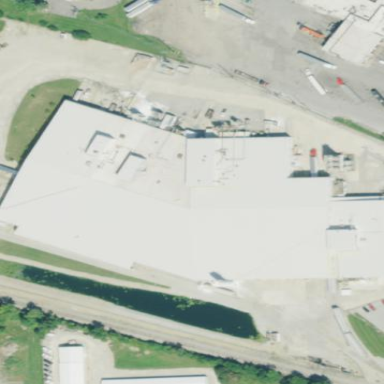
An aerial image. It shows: Industrial building.